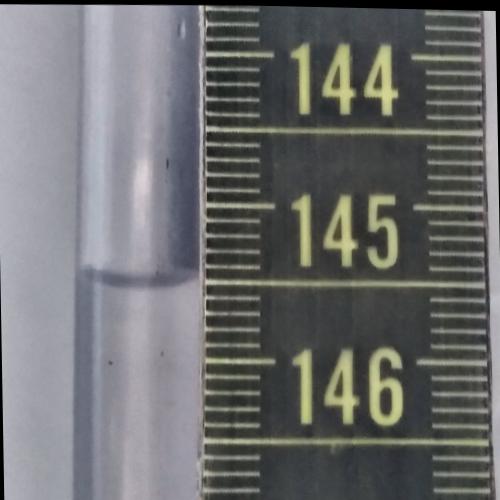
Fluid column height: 145.5 cm